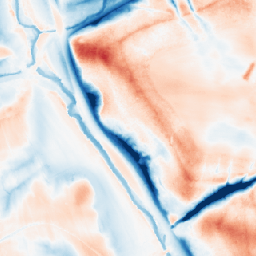
Category: trend_removal
Decomposition family: local_polynomial
Decomposition parameters: window_size: 51
degree: 3
Upsampling method: nearest
Upsampling parameters: scale: 8
Upsampling scale: 8